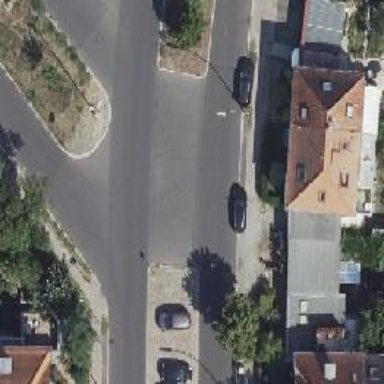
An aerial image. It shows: Residential road with asphalt surface. It is dual carriageway.